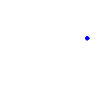
Particle: kaon